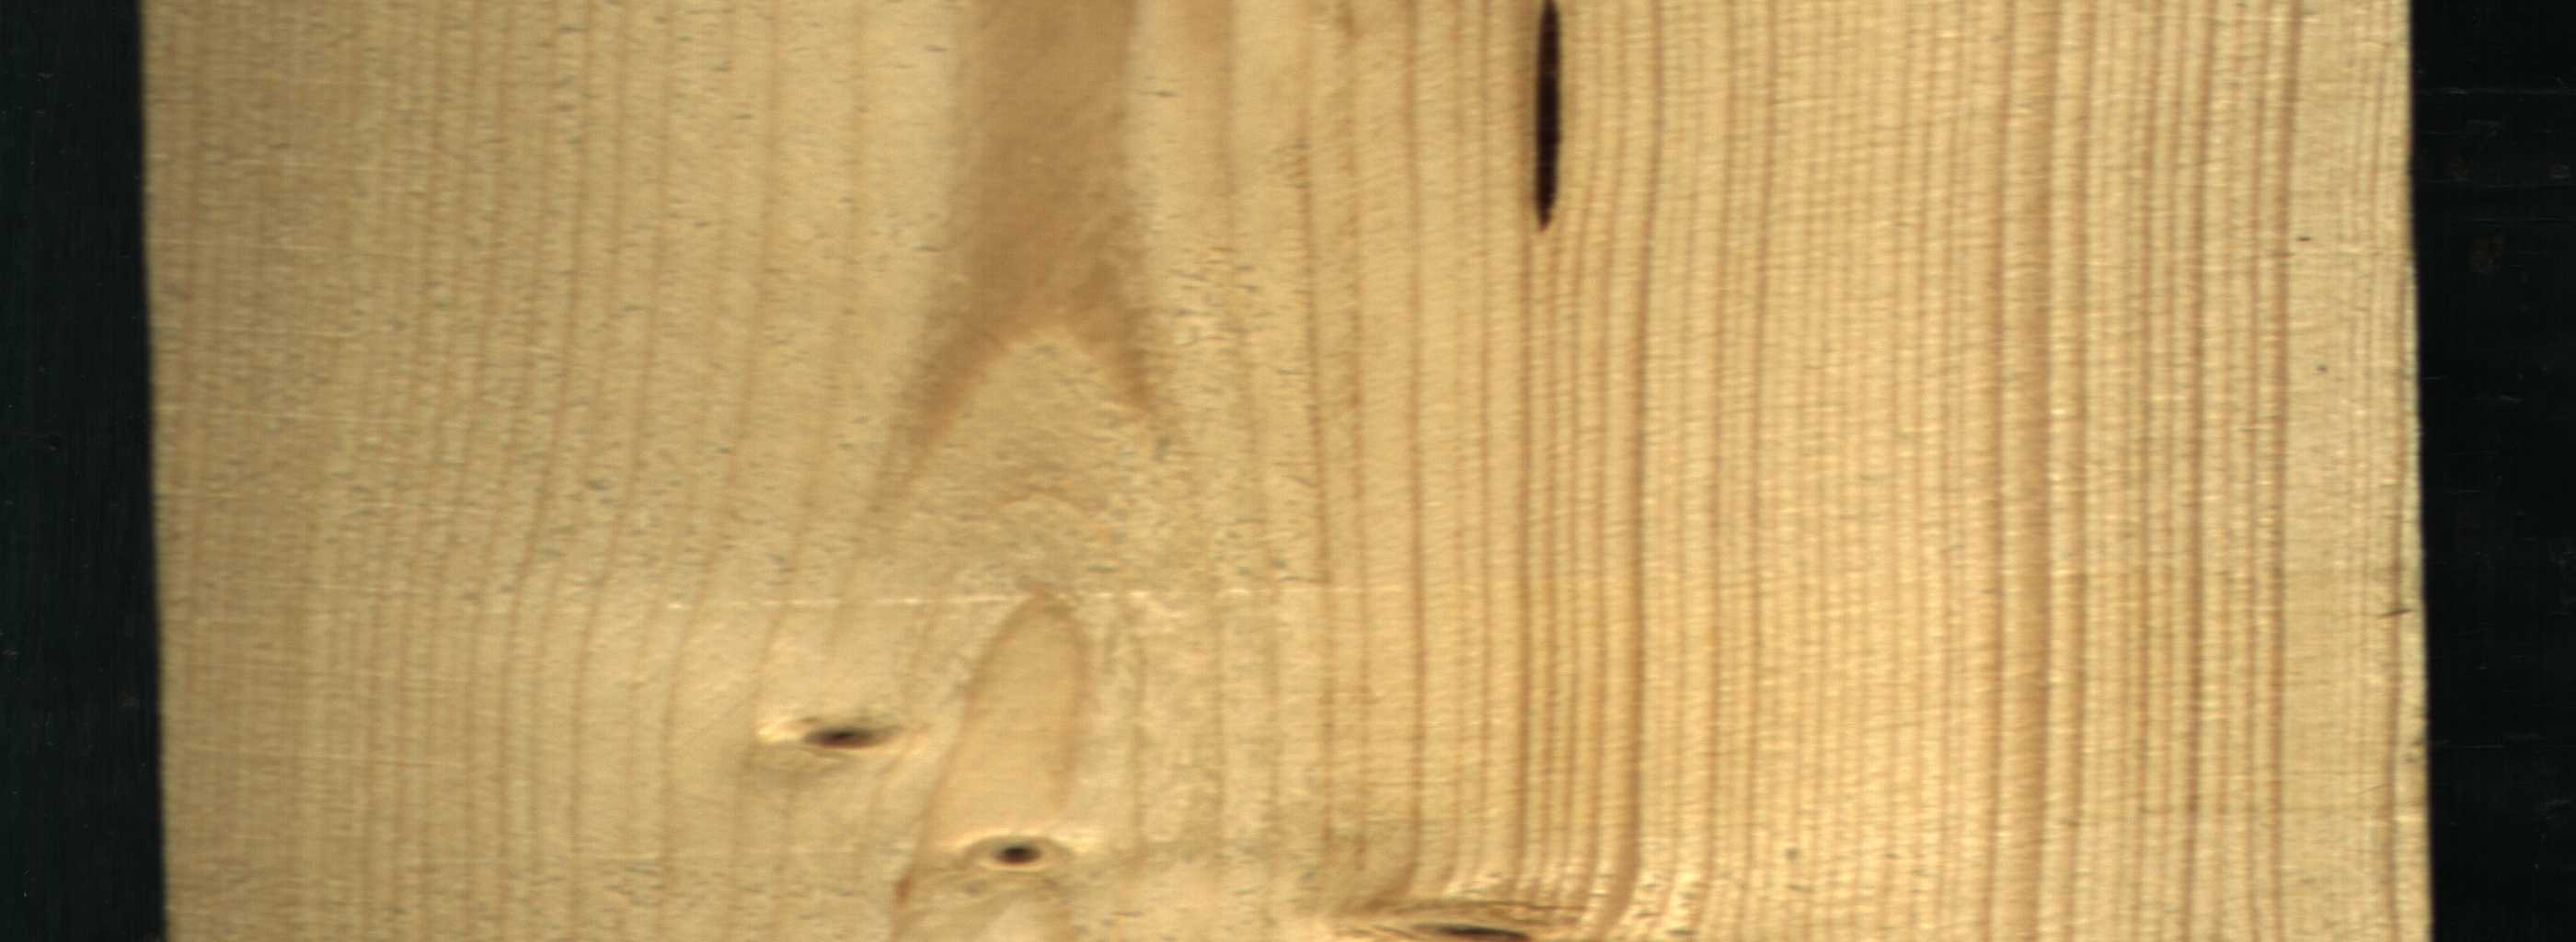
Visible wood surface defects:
resin
Live_Knot
Live_Knot
Live_Knot